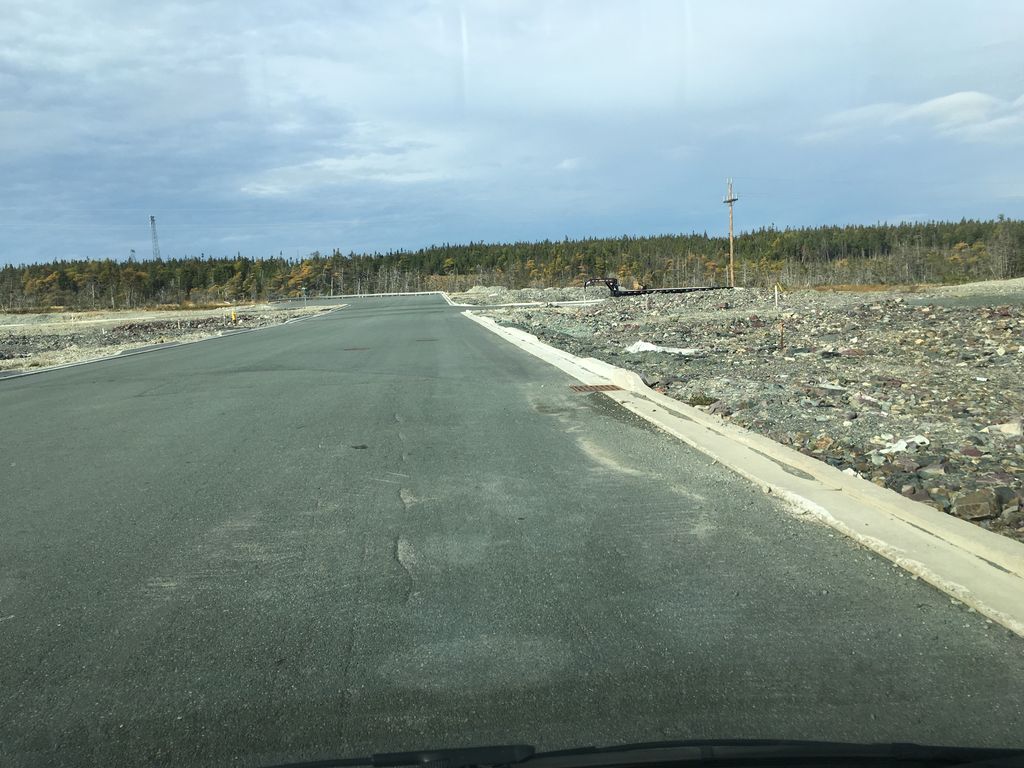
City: st_johns